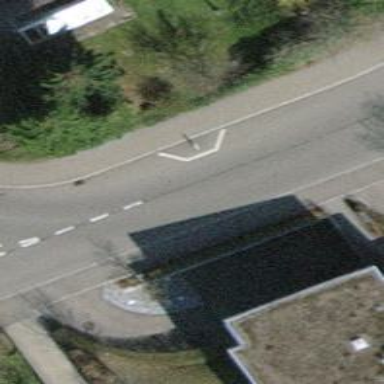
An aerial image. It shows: Kerb barrier.